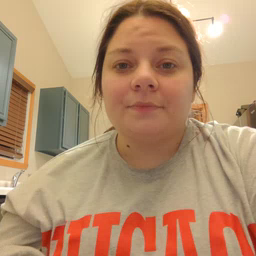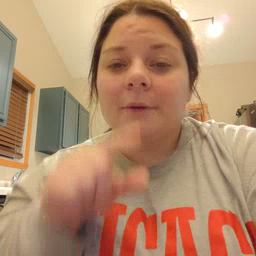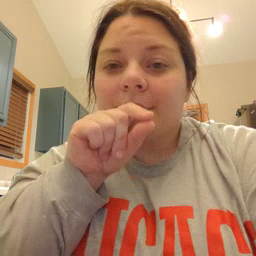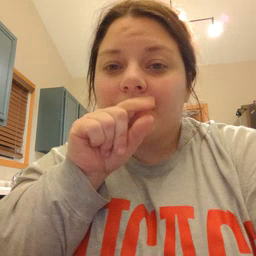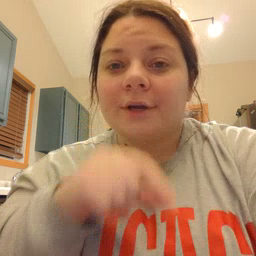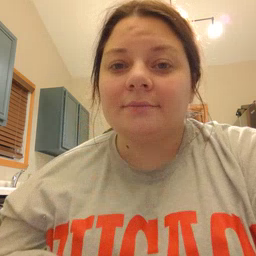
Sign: bird